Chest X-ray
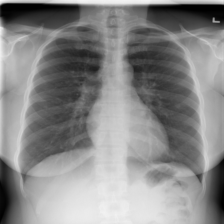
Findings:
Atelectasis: negative
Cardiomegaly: negative
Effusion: negative
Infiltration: positive
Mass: negative
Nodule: negative
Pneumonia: negative
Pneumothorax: negative
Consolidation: negative
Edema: negative
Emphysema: negative
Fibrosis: negative
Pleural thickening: negative
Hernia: negative